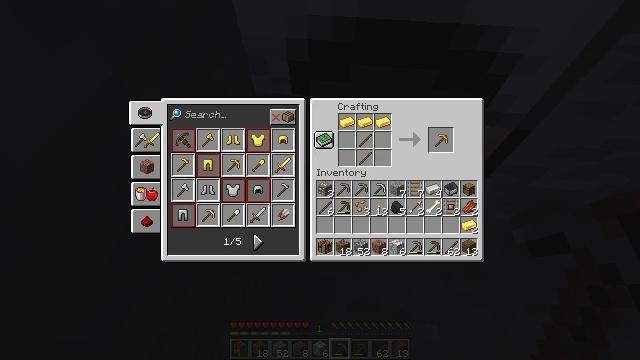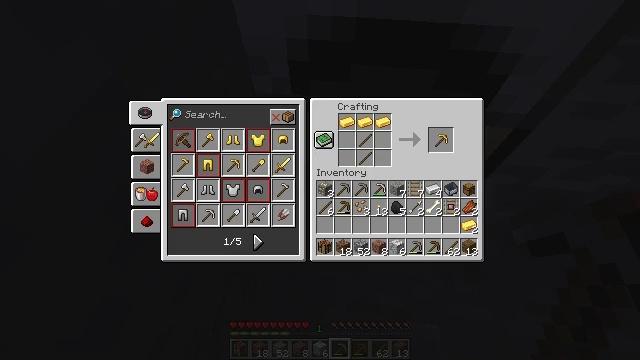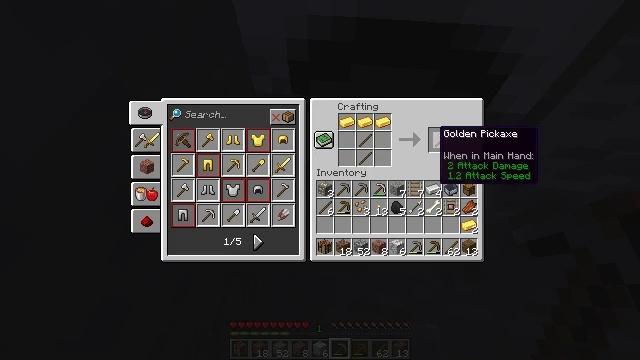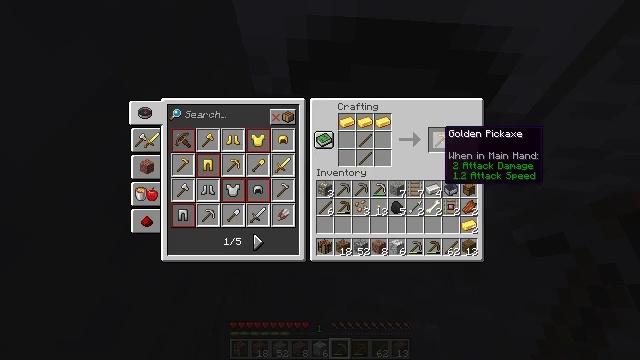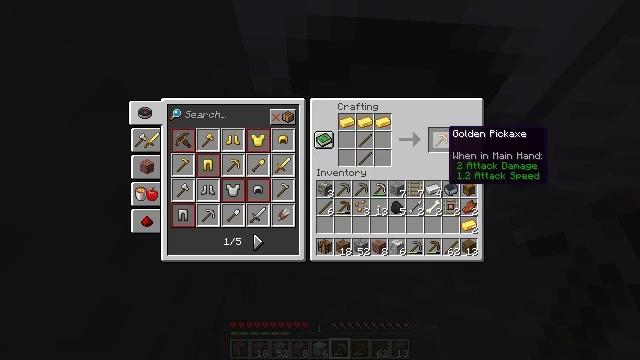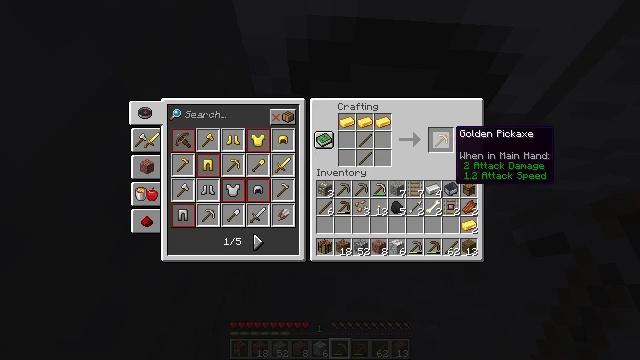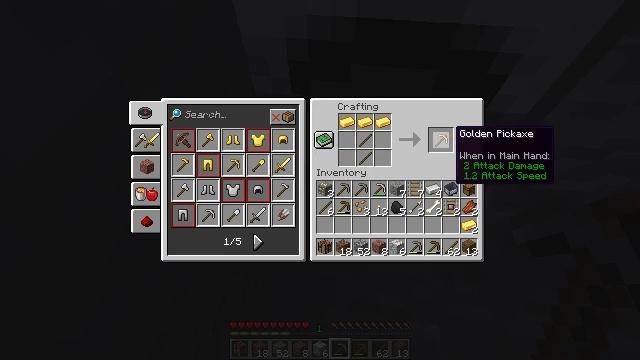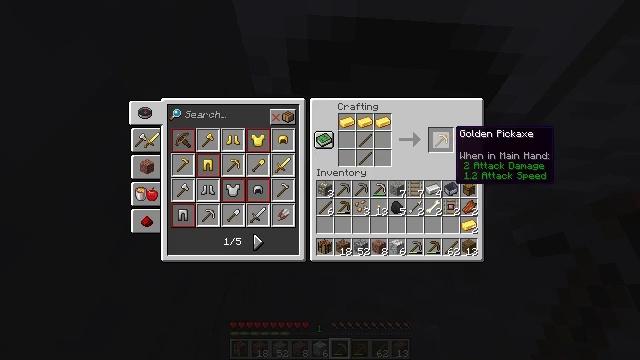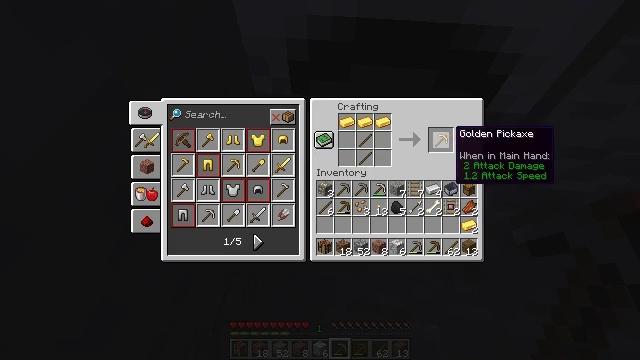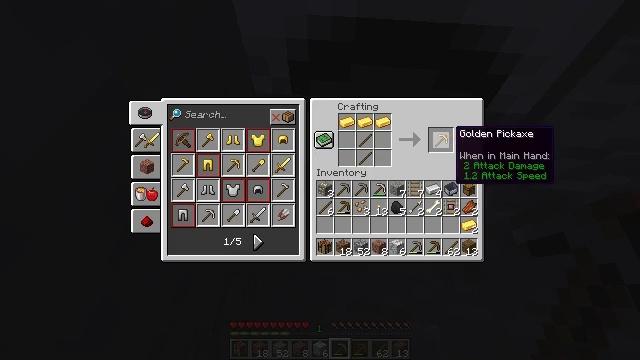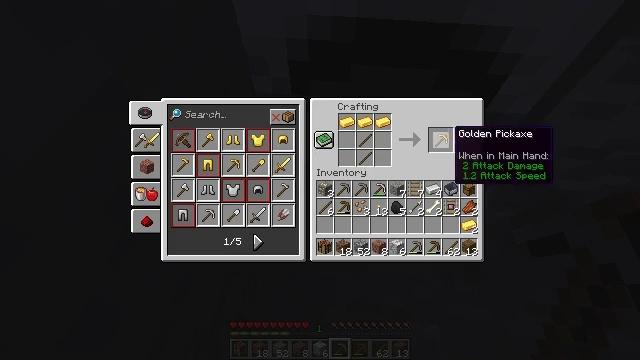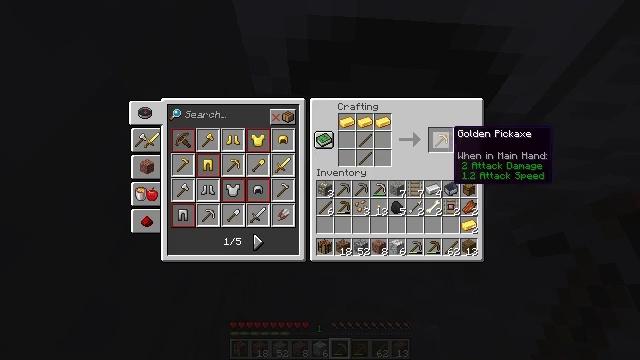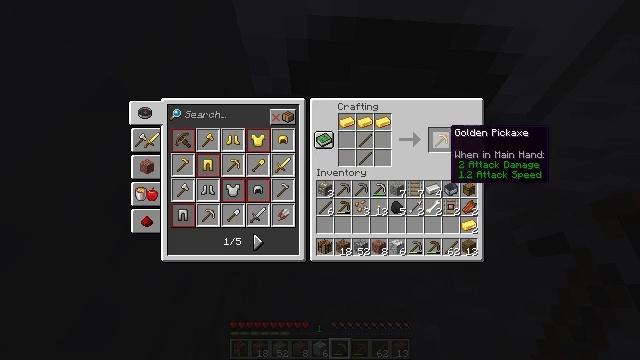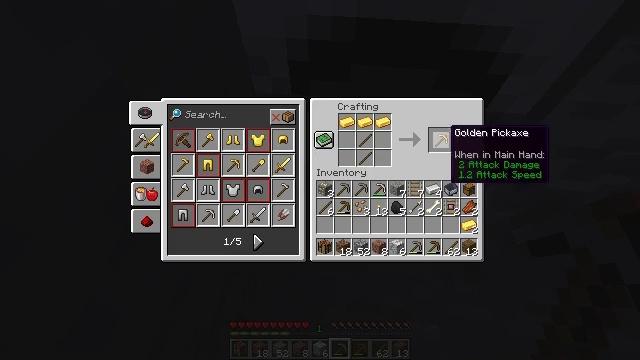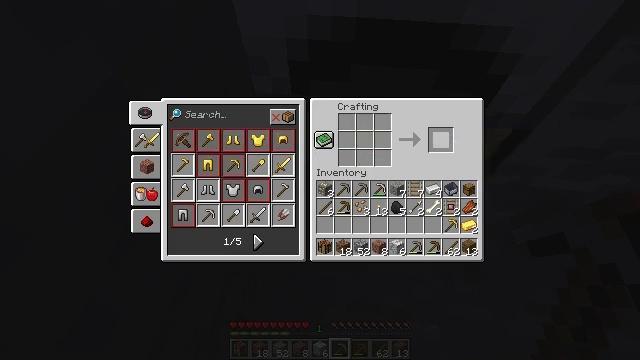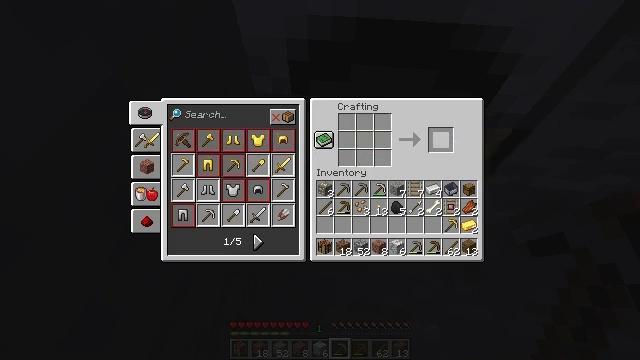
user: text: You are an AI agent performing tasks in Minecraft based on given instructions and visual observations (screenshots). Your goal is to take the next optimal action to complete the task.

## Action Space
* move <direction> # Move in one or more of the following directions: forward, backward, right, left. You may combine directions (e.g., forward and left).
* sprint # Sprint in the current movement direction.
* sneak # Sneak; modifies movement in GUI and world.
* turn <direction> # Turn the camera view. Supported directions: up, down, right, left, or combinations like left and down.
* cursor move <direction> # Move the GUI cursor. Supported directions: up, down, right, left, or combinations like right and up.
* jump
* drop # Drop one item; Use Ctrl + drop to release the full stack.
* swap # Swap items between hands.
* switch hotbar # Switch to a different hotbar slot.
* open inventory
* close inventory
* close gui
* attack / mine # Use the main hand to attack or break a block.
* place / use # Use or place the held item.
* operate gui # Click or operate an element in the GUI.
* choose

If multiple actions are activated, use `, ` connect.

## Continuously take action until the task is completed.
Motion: motion action
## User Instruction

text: Utilize the crafting table to create a golden pickaxe.
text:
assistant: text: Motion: sneak, cursor move right
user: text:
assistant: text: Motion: sneak, cursor move right
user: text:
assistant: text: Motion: sneak
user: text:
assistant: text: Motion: sneak
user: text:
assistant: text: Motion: sneak
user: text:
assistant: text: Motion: sneak
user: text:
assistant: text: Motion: sneak
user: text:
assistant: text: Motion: sneak
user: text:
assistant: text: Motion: sneak
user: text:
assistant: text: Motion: sneak
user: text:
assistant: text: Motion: sneak
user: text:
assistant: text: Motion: sneak
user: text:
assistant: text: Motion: sneak
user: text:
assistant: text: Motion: sneak, operate gui
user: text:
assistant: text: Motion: sneak, operate gui
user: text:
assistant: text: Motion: sneak, operate gui
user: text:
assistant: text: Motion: sneak, operate gui
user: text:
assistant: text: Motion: sneak
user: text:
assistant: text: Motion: sneak